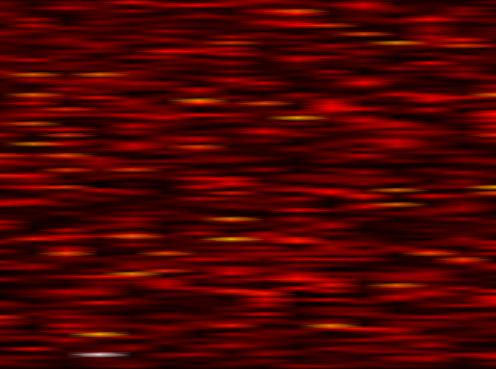
Label: UFMC